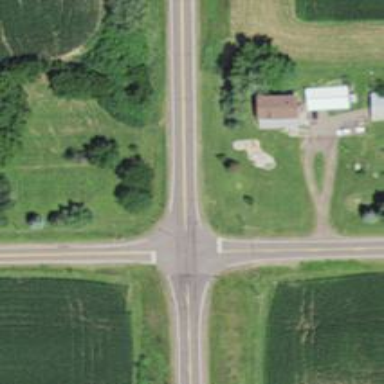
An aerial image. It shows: Stop road.